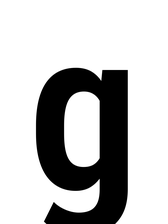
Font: Roboto_Condensed_SemiBold